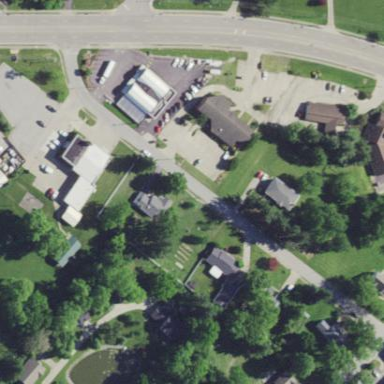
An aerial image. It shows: Fire station.